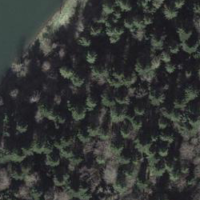
EUNIS habitat code: 44
Species observed at this site:
Carduus personata